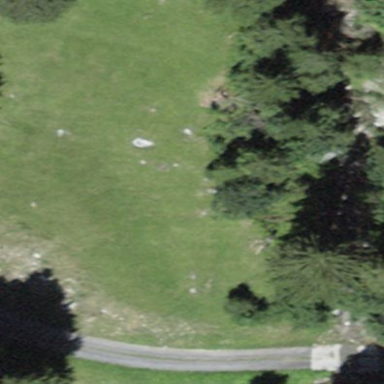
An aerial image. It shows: Beautiful meadow.